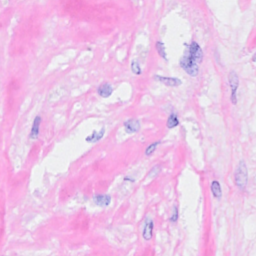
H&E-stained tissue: Breast